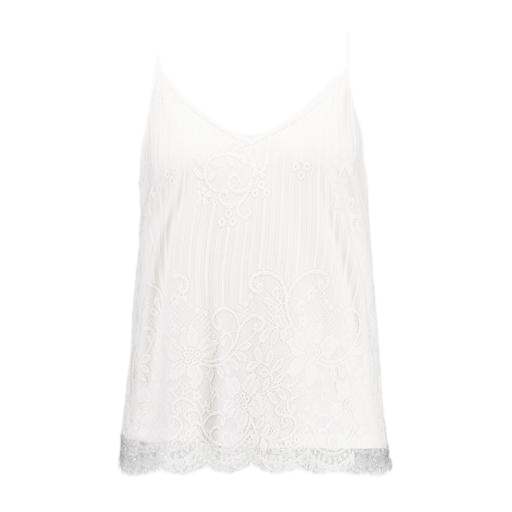
white lace tank top, sleeveless top lace, white lace tank, white background